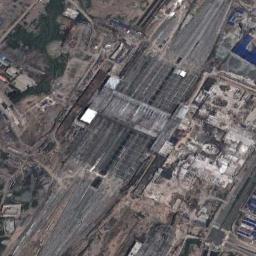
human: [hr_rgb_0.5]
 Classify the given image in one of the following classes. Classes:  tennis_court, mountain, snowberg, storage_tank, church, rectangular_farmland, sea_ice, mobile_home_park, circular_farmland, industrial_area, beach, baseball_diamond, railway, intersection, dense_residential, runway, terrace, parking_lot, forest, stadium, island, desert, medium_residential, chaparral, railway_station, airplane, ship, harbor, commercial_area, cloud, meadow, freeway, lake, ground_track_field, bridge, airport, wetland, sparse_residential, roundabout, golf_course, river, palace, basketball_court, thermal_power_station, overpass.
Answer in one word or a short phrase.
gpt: railway_station